Aerial crown-view tile of a tropical tree (Barro Colorado Island, Panama), acquired 20241014:
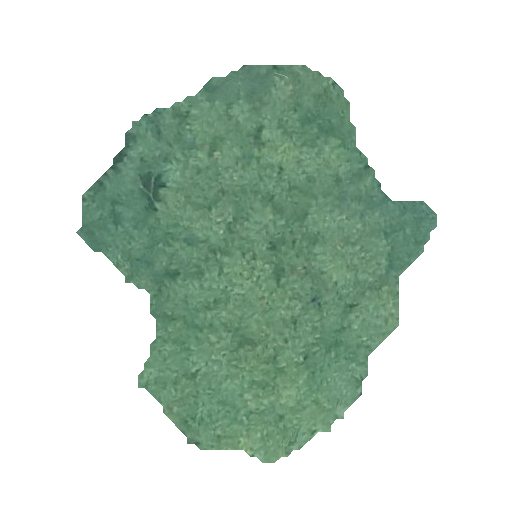
Species: Zanthoxylum ekmanii
GBIF accepted scientific name: Zanthoxylum ekmanii
Crown area: 139.061 m²